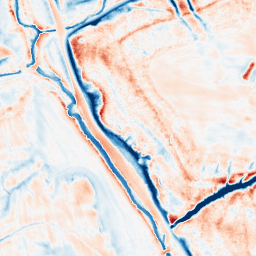
Category: trend_removal
Decomposition family: local_polynomial
Decomposition parameters: window_size: 21
degree: 2
Upsampling method: sinc_hamming
Upsampling parameters: scale: 2
kernel_size: 8
Upsampling scale: 2